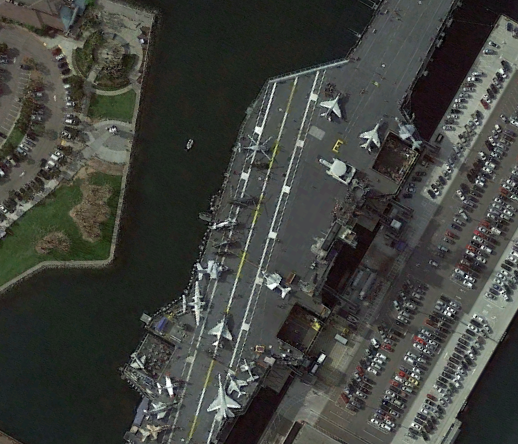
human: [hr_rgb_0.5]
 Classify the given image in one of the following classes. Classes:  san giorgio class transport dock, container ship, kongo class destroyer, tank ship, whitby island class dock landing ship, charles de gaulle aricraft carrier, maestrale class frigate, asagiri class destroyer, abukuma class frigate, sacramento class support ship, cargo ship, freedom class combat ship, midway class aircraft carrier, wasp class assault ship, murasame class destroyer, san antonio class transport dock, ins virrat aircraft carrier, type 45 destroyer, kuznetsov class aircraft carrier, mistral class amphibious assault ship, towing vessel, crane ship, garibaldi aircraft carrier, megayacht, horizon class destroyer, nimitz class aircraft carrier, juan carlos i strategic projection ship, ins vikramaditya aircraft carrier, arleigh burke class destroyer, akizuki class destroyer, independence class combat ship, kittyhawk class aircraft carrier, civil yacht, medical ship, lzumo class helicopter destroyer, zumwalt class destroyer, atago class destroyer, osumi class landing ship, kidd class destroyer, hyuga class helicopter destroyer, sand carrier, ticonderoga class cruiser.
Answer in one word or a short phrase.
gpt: Midway class aircraft carrier